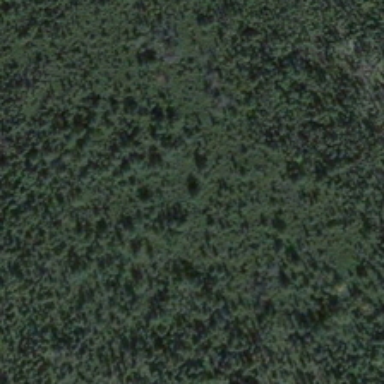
Many small green trees form a piece of forest .